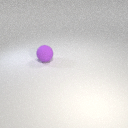
large purple rubber sphere